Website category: university
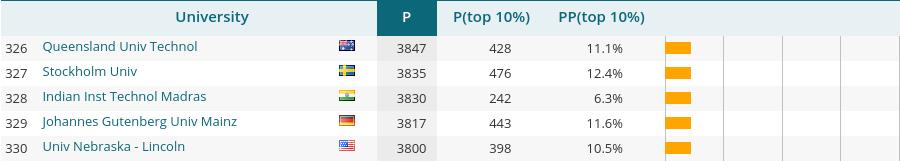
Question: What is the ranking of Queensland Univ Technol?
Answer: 326

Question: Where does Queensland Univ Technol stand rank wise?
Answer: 326

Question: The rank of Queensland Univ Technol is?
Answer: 326

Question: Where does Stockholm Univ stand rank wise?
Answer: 327

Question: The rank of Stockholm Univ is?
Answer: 327

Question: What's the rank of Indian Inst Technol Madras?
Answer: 328

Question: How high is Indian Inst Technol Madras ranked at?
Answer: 328

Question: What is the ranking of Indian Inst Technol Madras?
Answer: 328

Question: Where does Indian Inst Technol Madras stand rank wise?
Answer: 328

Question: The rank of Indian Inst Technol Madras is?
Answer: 328

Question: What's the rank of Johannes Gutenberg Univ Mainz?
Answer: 329

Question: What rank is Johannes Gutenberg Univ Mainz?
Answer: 329

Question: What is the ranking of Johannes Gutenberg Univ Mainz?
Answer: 329

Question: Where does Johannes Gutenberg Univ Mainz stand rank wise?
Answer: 329

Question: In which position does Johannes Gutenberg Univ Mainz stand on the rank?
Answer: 329

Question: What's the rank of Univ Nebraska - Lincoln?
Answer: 330

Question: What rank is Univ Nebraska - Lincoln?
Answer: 330

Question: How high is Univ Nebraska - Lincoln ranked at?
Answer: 330

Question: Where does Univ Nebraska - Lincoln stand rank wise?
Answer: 330

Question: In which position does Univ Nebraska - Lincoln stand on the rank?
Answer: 330

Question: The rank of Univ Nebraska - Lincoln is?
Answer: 330

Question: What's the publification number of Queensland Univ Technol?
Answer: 3847

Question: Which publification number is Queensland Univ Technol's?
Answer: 3847

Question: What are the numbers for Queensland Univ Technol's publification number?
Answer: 3847

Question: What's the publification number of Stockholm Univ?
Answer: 3835

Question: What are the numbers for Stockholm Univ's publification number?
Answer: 3835

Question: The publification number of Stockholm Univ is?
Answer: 3835

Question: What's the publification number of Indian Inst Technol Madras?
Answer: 3830

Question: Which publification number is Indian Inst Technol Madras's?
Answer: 3830

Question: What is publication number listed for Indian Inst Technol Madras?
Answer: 3830

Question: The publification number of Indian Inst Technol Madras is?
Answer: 3830

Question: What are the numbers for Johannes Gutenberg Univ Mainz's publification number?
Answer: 3817

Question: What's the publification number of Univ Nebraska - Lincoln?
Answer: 3800

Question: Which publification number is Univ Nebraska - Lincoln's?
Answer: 3800

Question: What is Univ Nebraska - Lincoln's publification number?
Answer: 3800

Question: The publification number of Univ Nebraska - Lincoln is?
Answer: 3800

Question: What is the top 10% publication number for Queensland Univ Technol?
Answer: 428

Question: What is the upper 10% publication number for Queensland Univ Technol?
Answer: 428

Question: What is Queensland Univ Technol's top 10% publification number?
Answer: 428

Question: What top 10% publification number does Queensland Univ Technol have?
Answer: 428

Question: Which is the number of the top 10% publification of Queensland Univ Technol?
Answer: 428

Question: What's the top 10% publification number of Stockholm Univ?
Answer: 476

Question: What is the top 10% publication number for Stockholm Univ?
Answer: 476

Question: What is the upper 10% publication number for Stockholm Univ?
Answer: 476

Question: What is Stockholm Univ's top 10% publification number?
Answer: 476

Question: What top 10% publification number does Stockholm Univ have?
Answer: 476

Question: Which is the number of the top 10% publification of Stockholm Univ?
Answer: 476

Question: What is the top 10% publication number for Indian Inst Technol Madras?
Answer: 242

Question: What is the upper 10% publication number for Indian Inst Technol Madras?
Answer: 242

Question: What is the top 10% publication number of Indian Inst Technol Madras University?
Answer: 242

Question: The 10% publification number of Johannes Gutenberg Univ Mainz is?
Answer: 443

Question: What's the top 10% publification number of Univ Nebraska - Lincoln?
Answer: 398

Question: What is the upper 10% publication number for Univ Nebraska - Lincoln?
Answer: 398

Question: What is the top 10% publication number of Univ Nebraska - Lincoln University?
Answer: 398

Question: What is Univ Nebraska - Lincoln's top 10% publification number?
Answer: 398

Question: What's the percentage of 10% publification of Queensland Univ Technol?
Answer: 11.1%

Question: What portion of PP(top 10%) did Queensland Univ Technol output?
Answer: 11.1%

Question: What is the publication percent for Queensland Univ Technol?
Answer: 11.1%

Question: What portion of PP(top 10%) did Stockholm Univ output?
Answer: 12.4%

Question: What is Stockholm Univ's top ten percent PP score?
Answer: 12.4%

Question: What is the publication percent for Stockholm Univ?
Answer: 12.4%

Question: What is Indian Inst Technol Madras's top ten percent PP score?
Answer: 6.3%

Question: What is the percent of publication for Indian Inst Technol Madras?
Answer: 6.3%

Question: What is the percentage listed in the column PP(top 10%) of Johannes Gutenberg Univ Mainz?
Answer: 11.6%